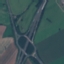
Label: Highway